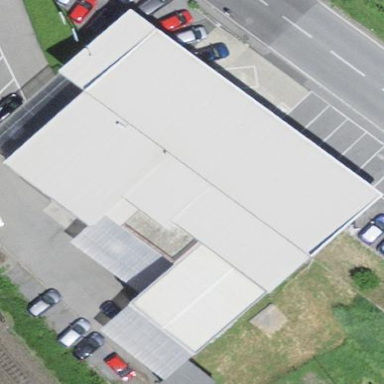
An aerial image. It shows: Building that houses car shop.